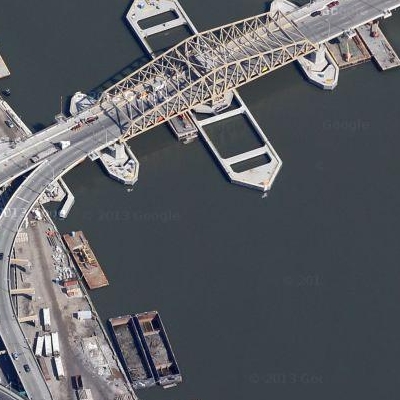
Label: RiverLake